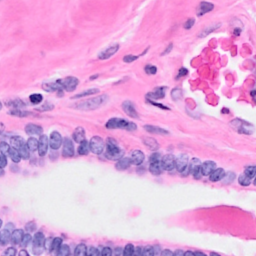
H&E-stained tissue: Breast